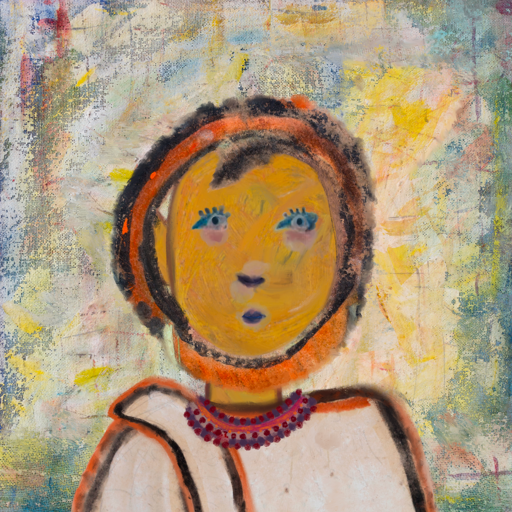
Background: Irani, Head And Neck Front: After_Raid, Face Front: Hill_Girl, Bust: Roy_Bahadur, Hair Front: Childish, Head Accessory: Blank, Second Necklace: Blank, Necklace: Roy_Bahadur, Baby: Blank